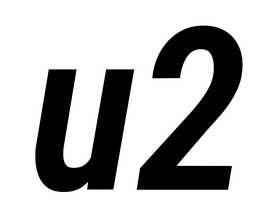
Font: Roboto-Italic_Condensed_SemiBold_Italic